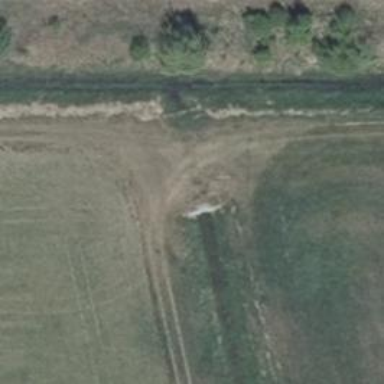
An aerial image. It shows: Grassy track crossing bridge. The track has grade5 tracktype.